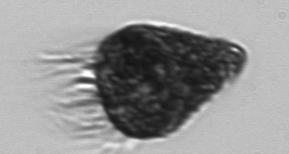
Label: Strombidium_morphotype2